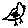
Label: bird